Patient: sex M, age 64
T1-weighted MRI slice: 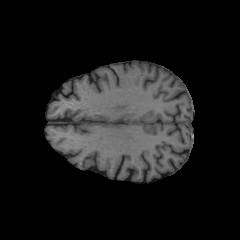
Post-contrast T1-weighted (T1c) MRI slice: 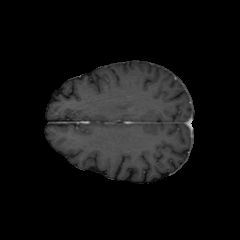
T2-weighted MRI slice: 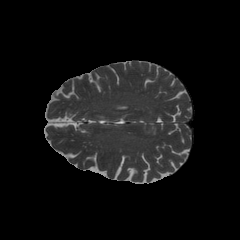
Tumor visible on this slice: no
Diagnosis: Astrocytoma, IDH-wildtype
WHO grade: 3